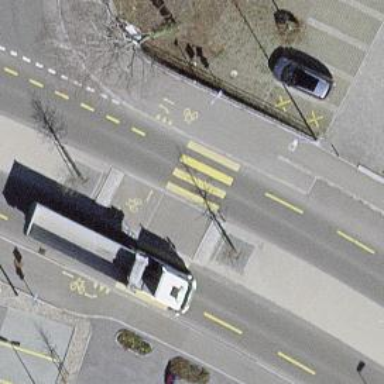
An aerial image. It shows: Marked zebra crossing with pedestrian island.